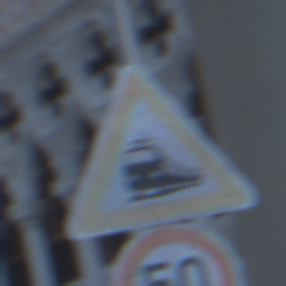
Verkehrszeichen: Bahnuebergang
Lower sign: Geschwindigkeit50
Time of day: Dawn
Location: Outdoor (Urban)
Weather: Clear
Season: NotSpecified
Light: Natural